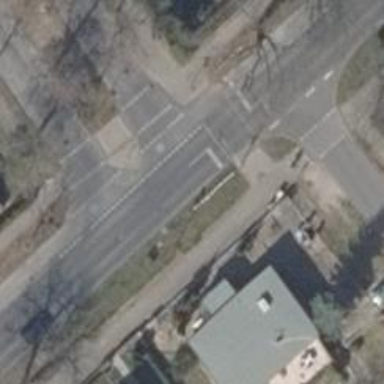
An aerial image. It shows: Tertiary road with asphalt surface and separate sidewalks on both sides.